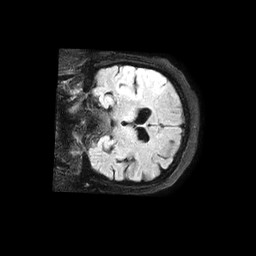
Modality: FLAIR
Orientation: coronal
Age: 59
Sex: female
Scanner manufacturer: philips
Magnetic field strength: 1.5 T
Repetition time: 6 s
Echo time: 0.09739 s